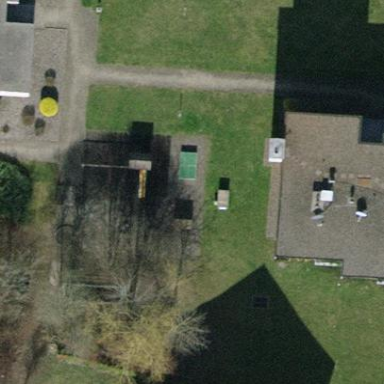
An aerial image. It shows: Playground area for leisure land.